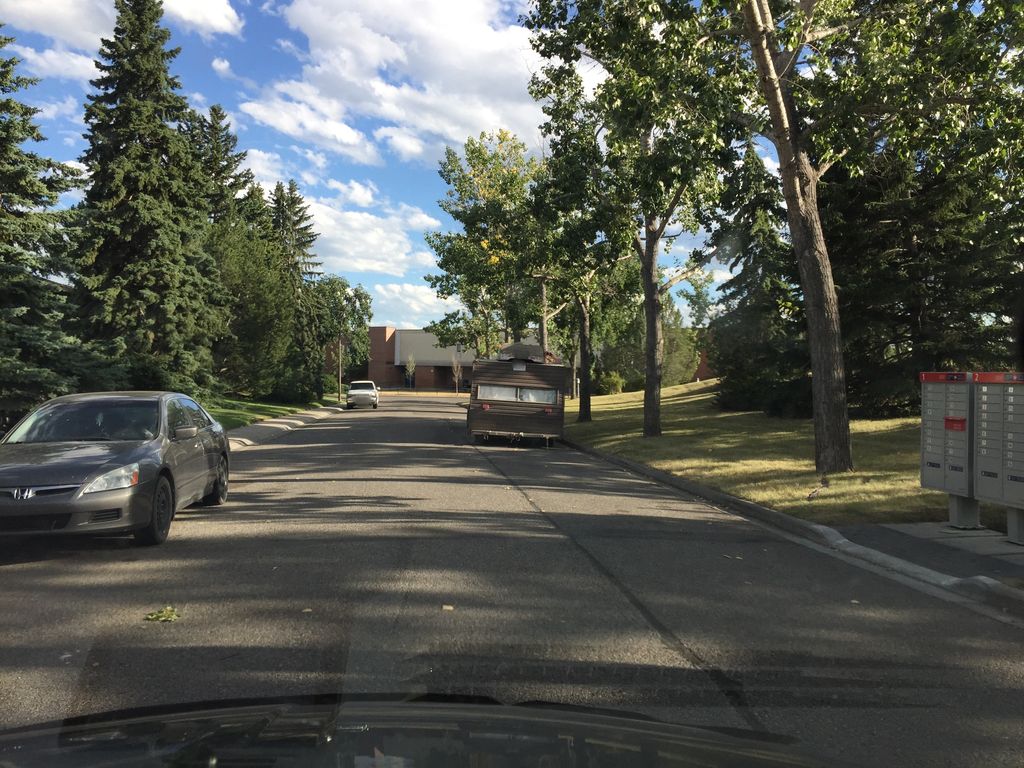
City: calgary